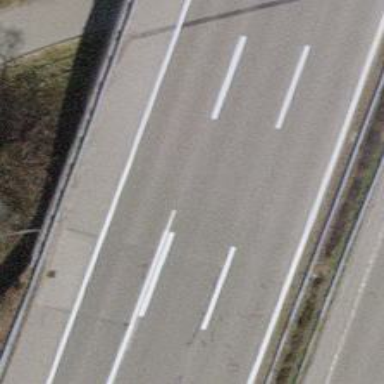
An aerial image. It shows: Asphalt motorway.